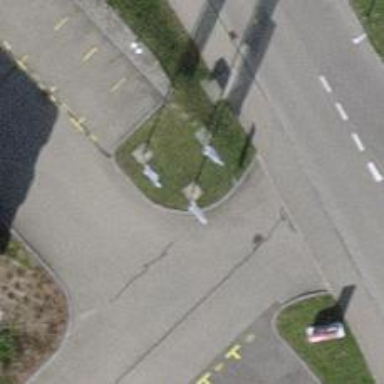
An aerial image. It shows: Flagpole structure.